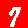
Digit: 7